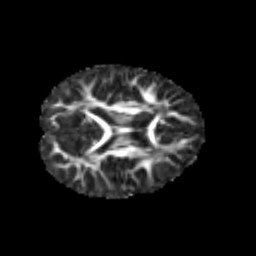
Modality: FA
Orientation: axial
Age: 7
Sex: male
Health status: healthy